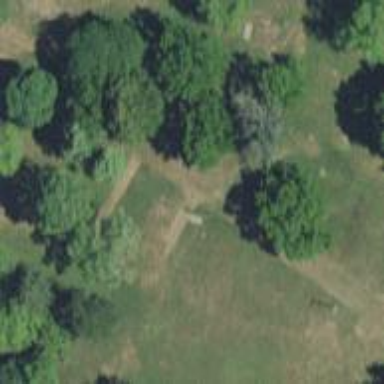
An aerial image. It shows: Disc golf tee.